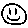
Label: smiley face